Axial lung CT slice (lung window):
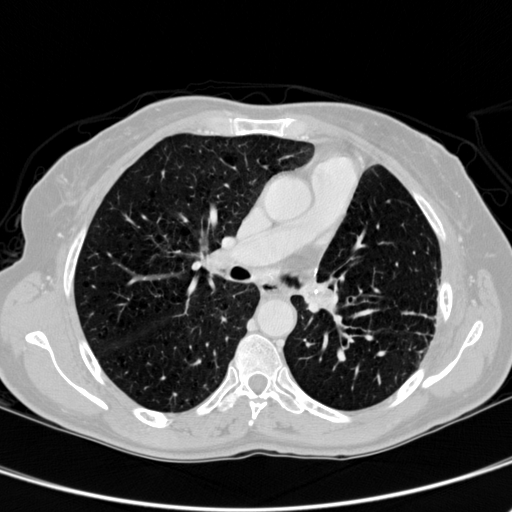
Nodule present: no